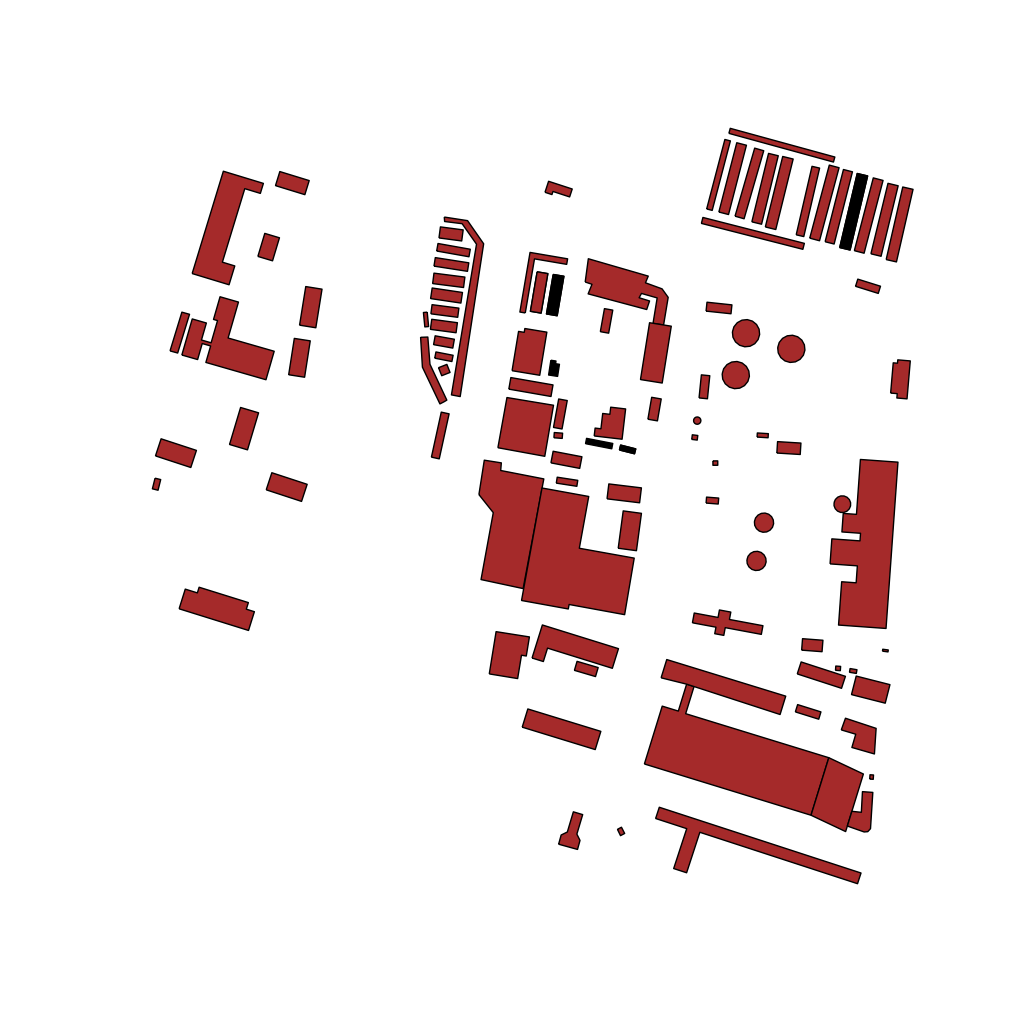
Tags: overhead vector_map, business, industrial, recreation, residential, special, individual_rise, low_rise, medium_rise, density_1, Building, Facility, 1.0 km²